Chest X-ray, AP view. Patient: 23 years old, sex F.
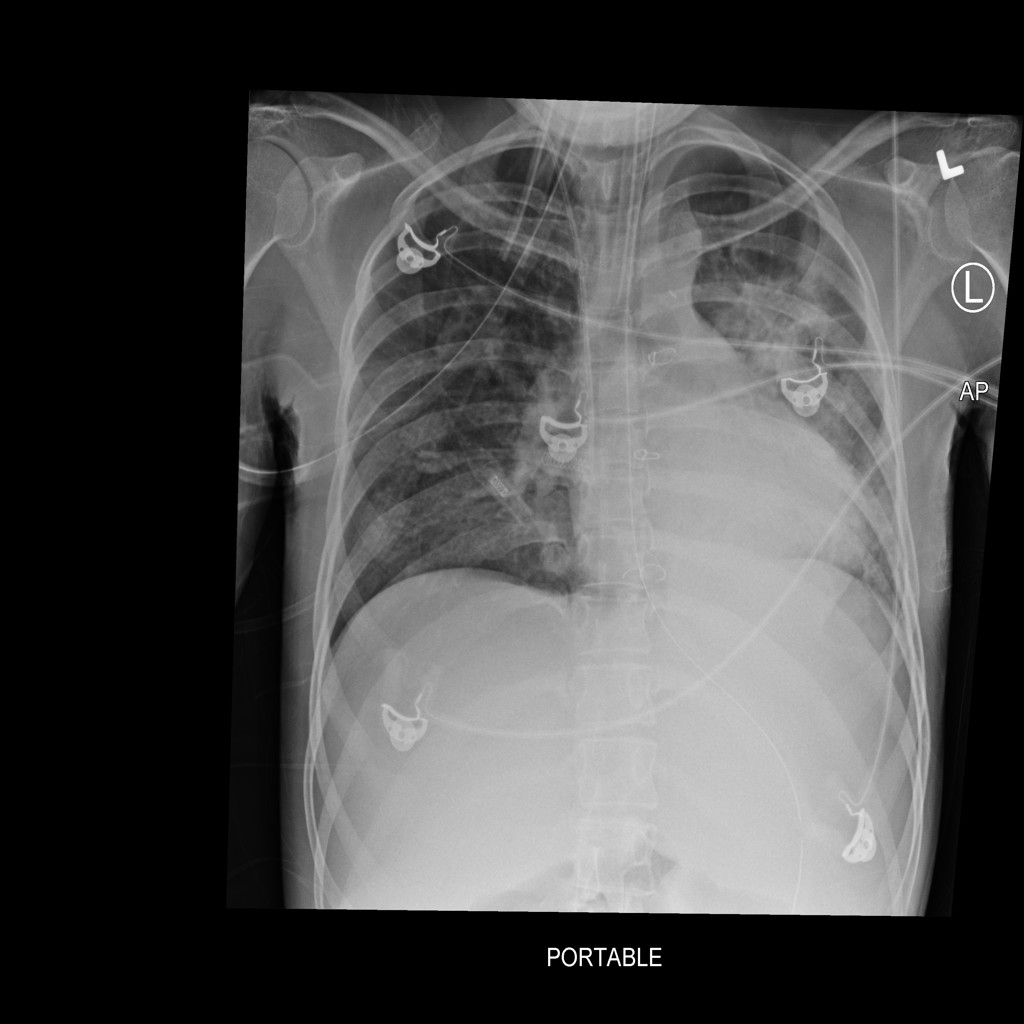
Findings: Cardiomegaly, Consolidation, Effusion